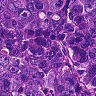
Metastatic tissue present: yes